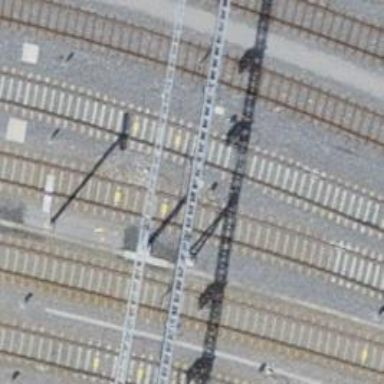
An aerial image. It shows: Railway signal.